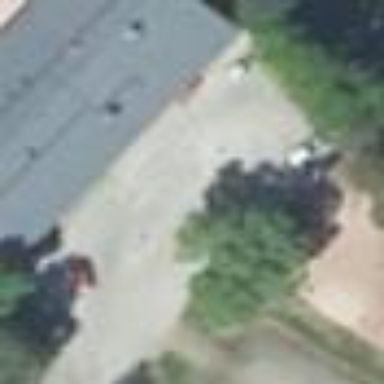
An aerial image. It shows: Parking area.